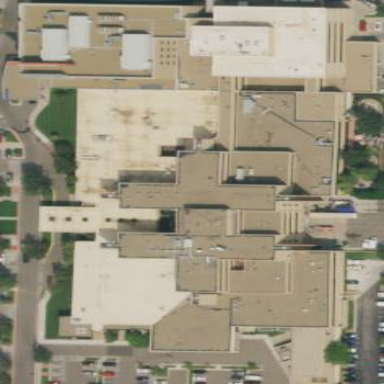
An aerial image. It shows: Hospital building.